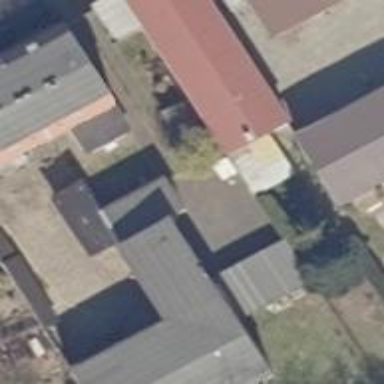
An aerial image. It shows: Shed.